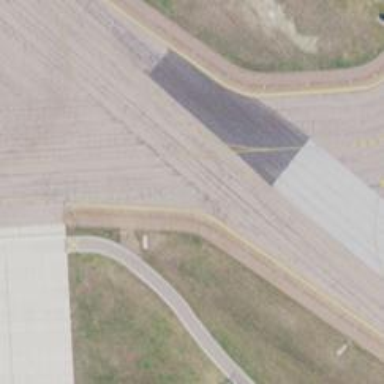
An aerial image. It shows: Image of taxiway at airport.